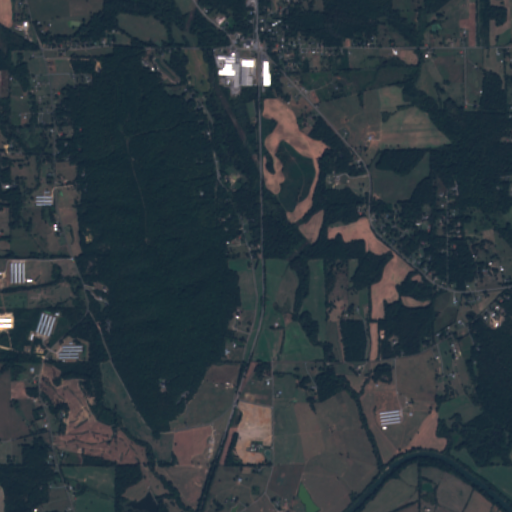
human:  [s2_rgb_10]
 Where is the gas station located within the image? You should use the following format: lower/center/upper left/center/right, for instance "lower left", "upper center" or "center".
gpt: The gas station is located in the upper center of the image.
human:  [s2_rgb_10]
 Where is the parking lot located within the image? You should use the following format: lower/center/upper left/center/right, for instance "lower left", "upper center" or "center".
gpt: The parking lot is located in the upper center of the image.
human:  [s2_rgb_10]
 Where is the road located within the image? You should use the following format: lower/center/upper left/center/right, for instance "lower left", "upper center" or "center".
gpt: There is no road in the image.